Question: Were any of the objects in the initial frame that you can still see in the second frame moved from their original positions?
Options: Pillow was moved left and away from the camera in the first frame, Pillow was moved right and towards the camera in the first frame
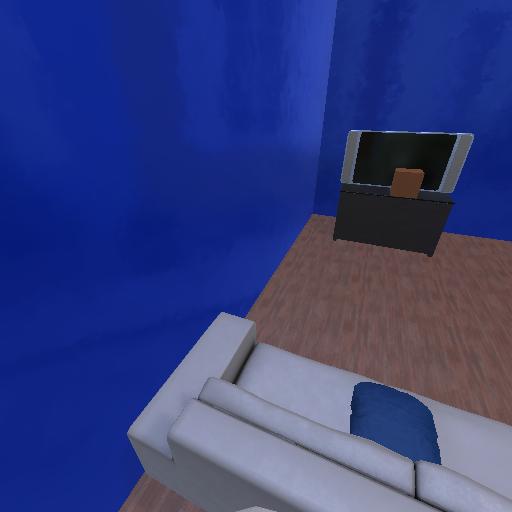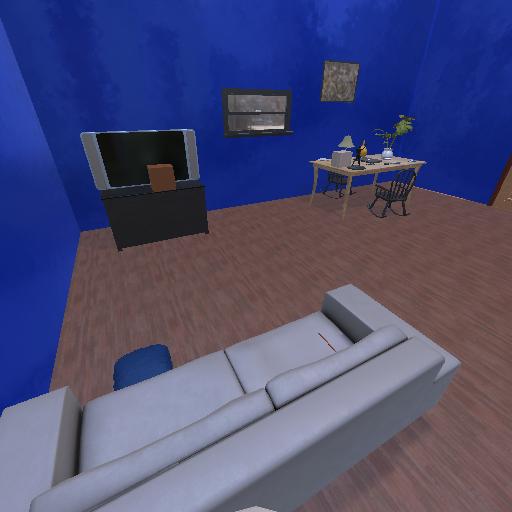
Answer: Pillow was moved left and away from the camera in the first frame